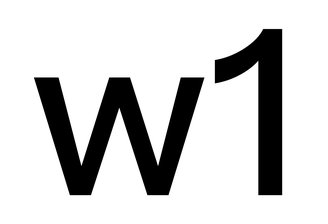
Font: InstrumentSans_Medium